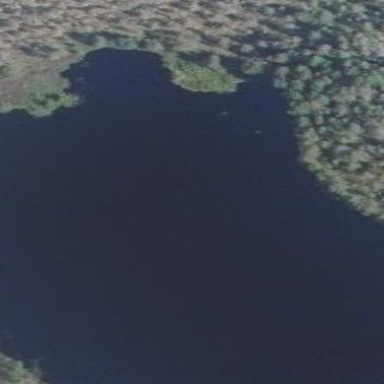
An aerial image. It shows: Serene lake surrounded by nature.